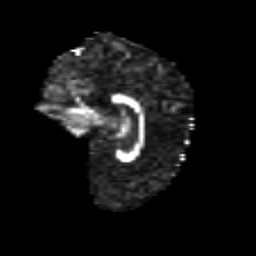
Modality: FA
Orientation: sagittal
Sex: female
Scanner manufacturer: siemens
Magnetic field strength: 3 T
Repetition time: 5 s
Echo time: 0.071 s